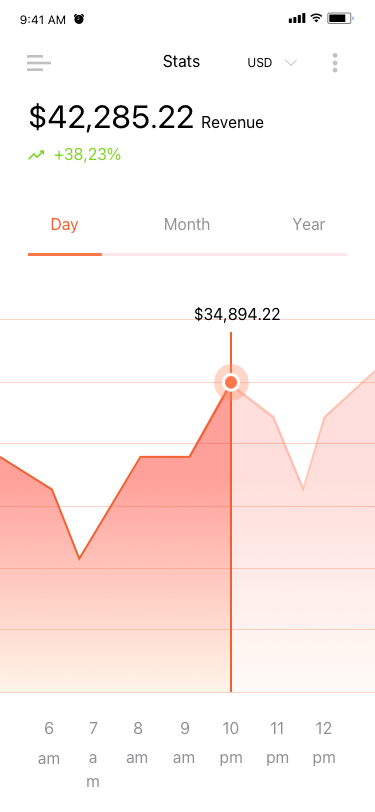
Text in this UI design:
        Stats
USD
$42,285.22
Revenue
Month
Year
Day
6
am
7
am
8
am
9
am
10
pm
11
pm
12
pm
$34,894.22
+38,23%
9:41 AM